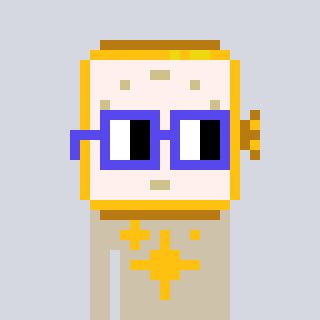
a pixel art character with square blue glasses, a watch-shaped head and a bege-colored body on a cool background